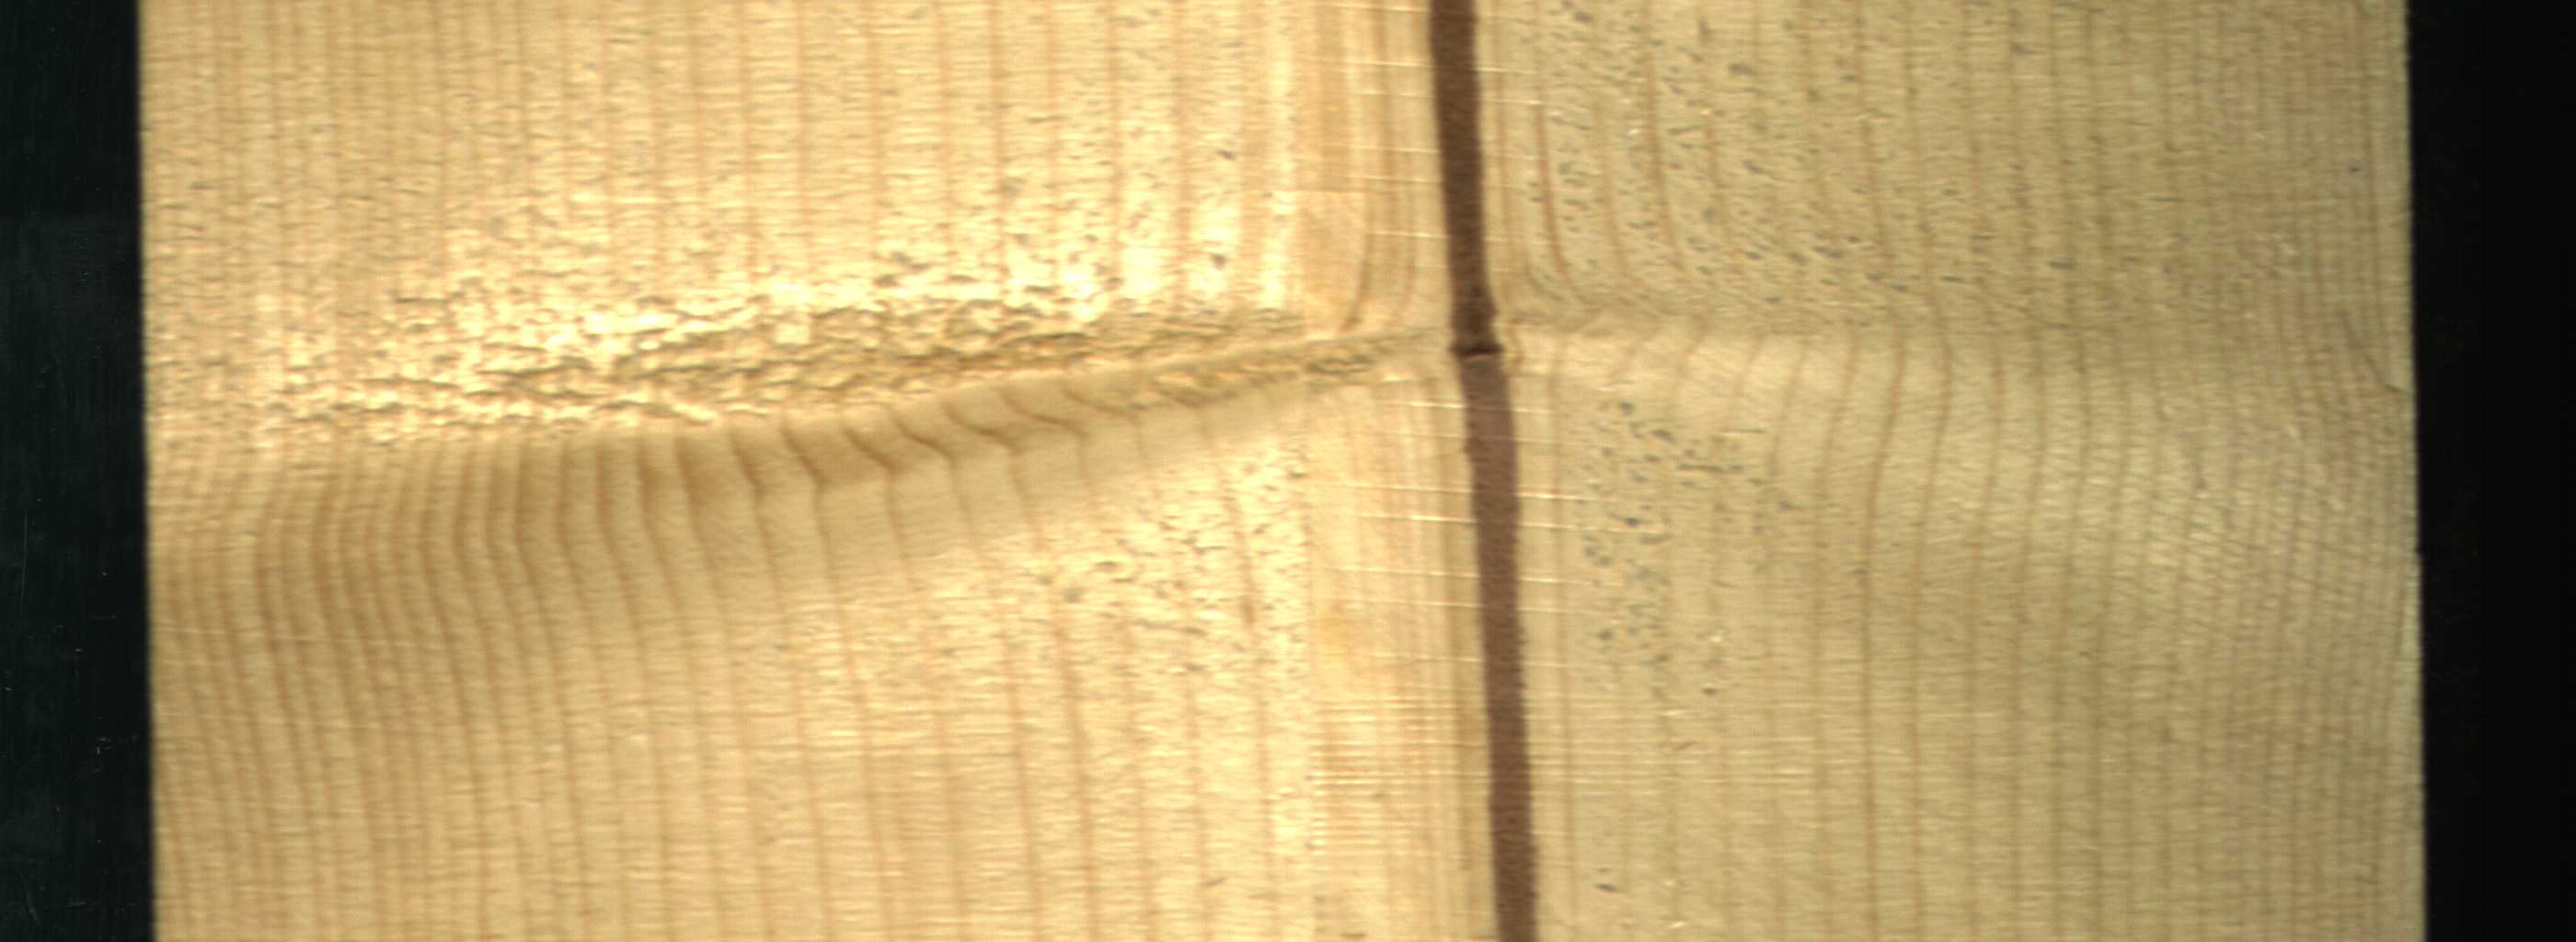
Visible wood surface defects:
Marrow